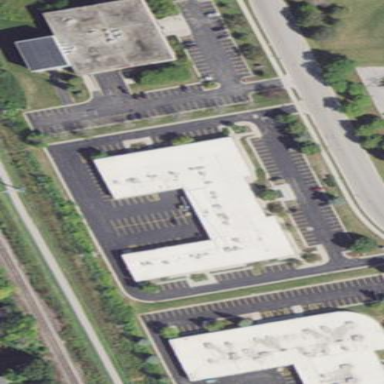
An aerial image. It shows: Office building.